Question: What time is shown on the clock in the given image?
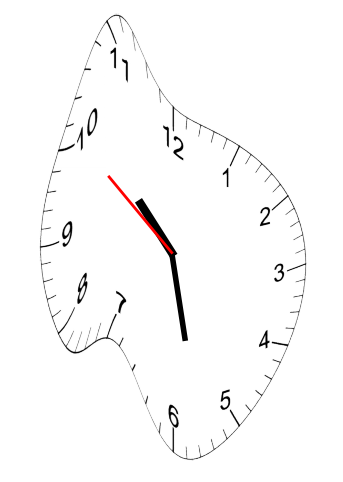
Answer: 10:27:51